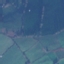
Land use / land cover class: Pasture